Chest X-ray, AP view. Patient: 34 years old, sex F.
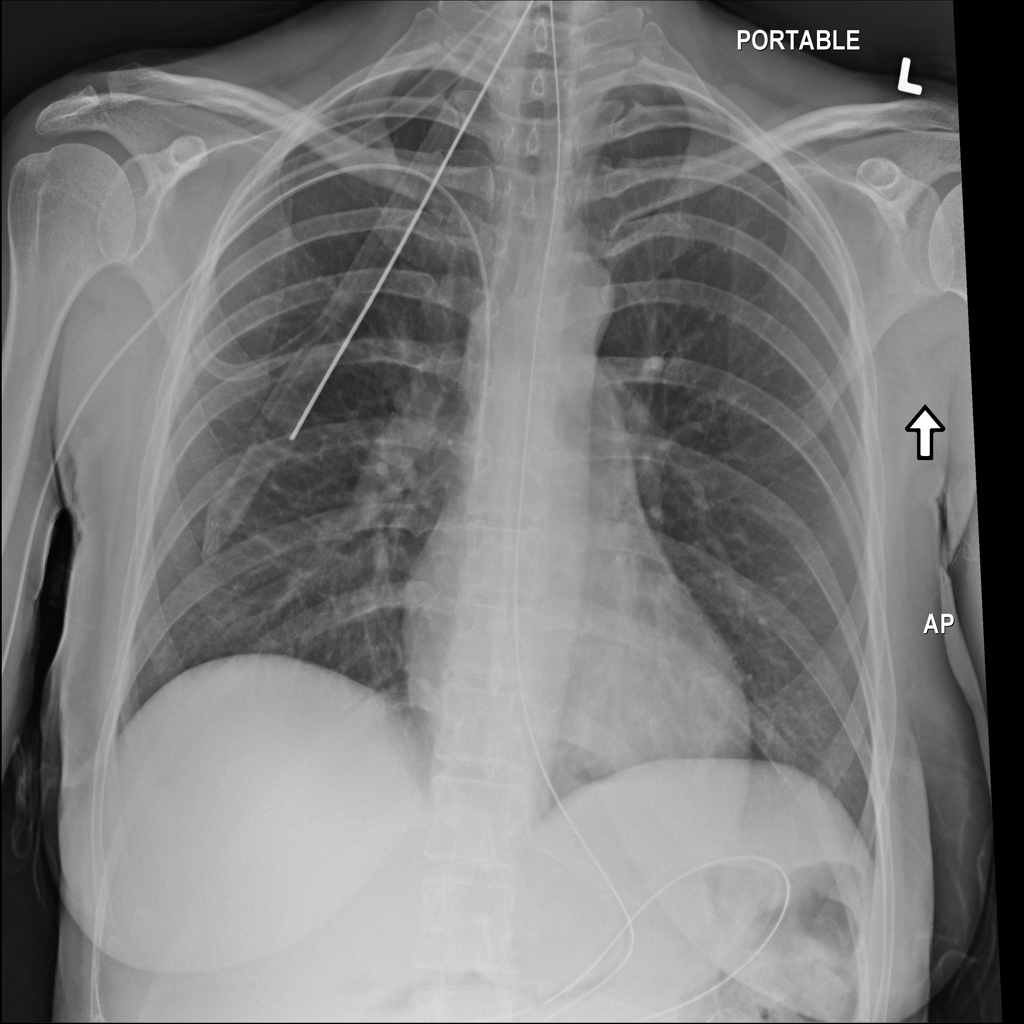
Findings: No Finding